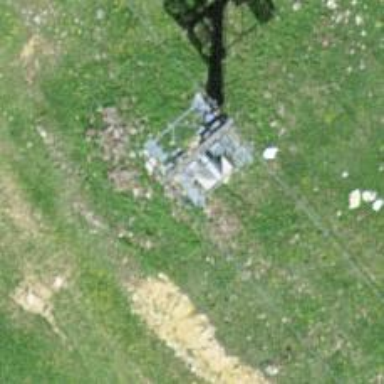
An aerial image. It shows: Pylon used for aerialway.